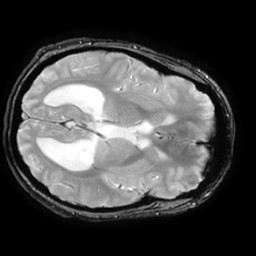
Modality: T2starw
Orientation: axial
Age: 23
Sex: female
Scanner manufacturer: ge
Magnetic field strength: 3 T
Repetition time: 0.65 s
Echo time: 0.02 s